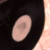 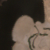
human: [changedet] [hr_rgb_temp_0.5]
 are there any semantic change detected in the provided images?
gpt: The island in the river has been linked to the shore.